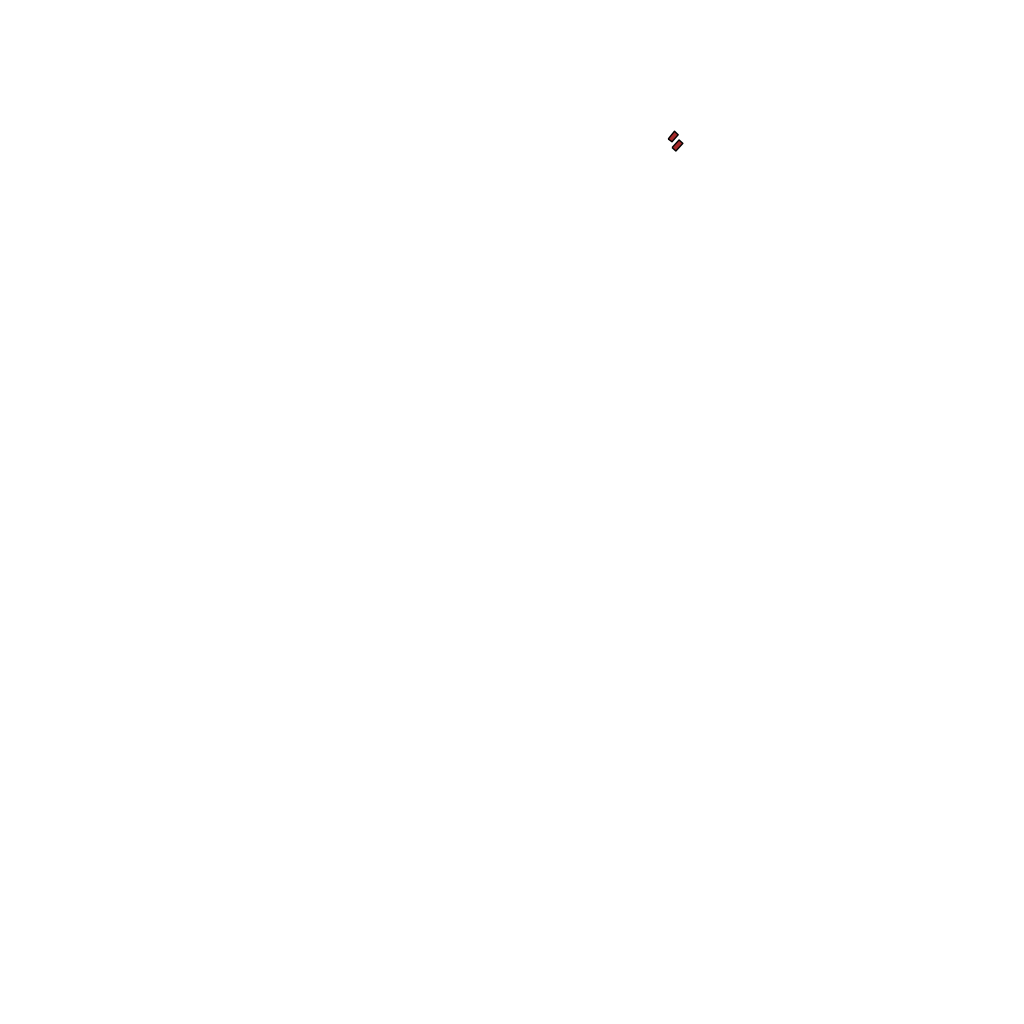
Tags: overhead vector_map, industrial, recreation, individual_rise, density_1, Facility, 1.0 km²